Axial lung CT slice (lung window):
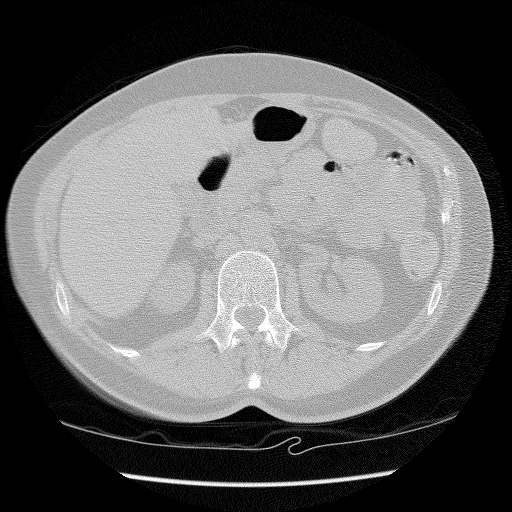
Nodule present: no